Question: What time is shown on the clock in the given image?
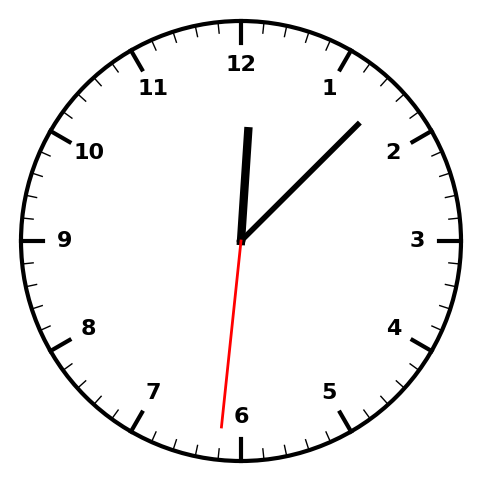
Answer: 12:07:31